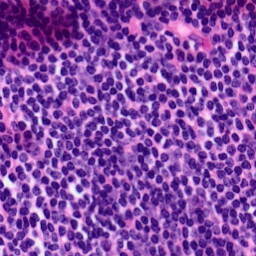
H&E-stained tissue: Pancreatic